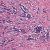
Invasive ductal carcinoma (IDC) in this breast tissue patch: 1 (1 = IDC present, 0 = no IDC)